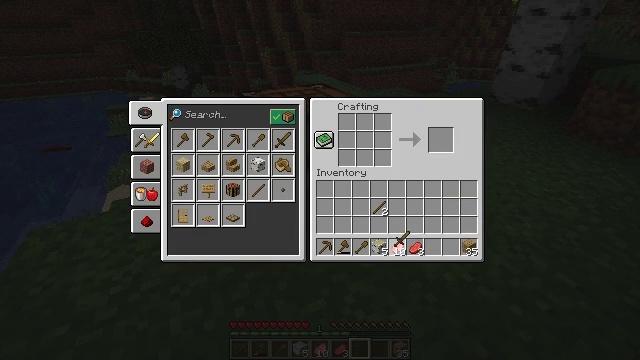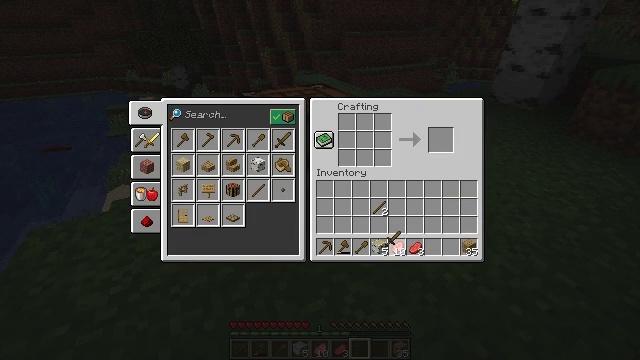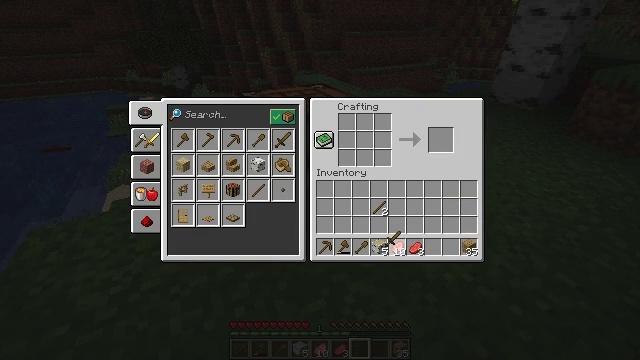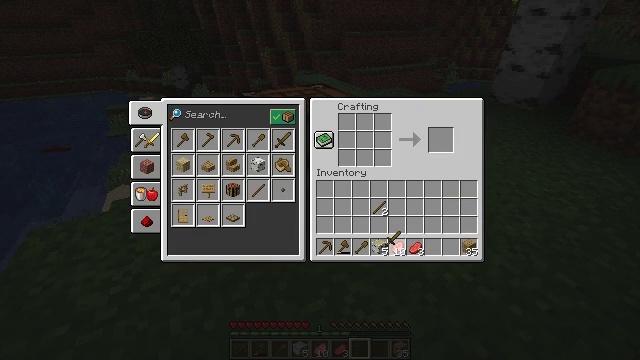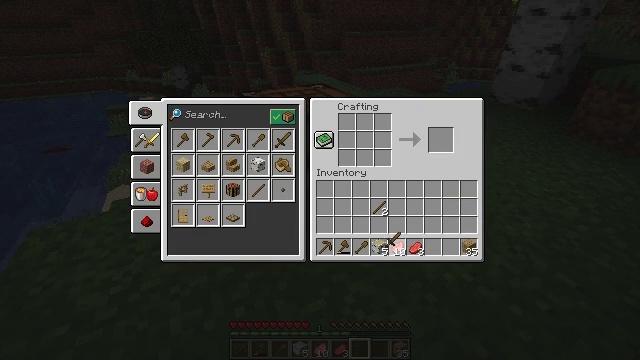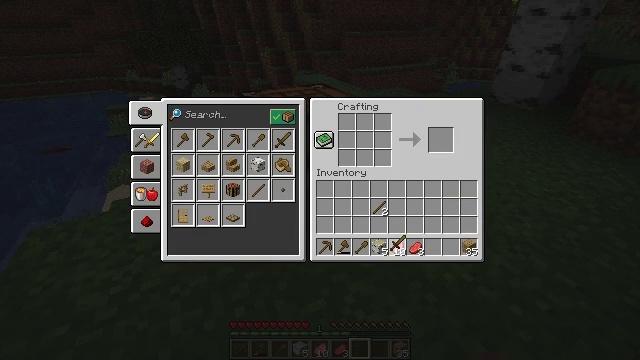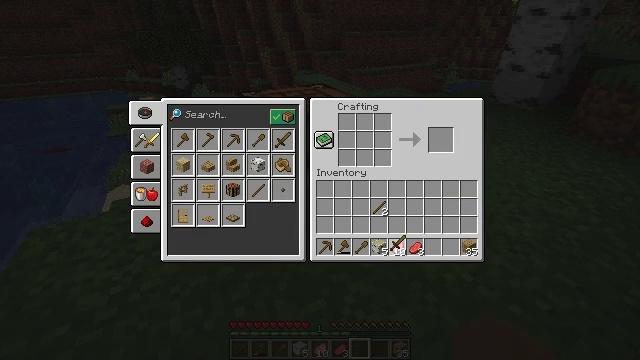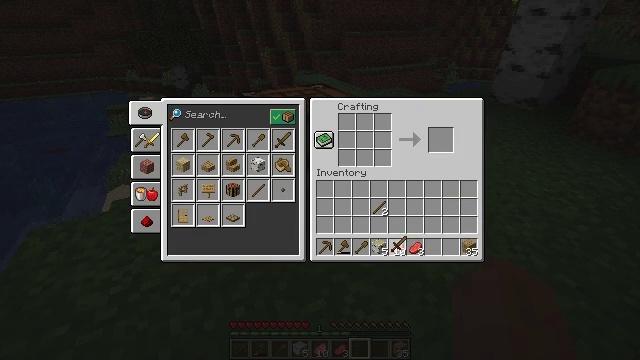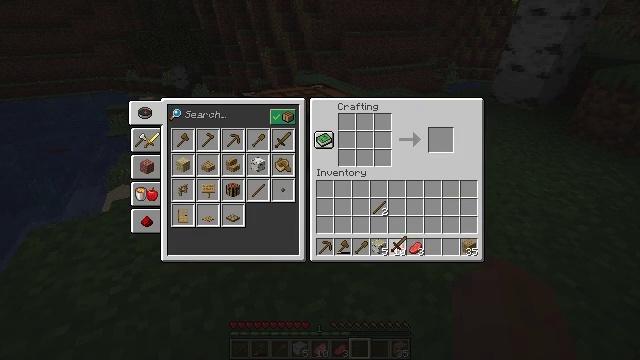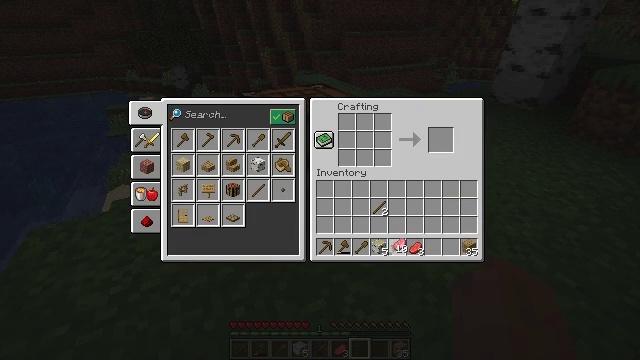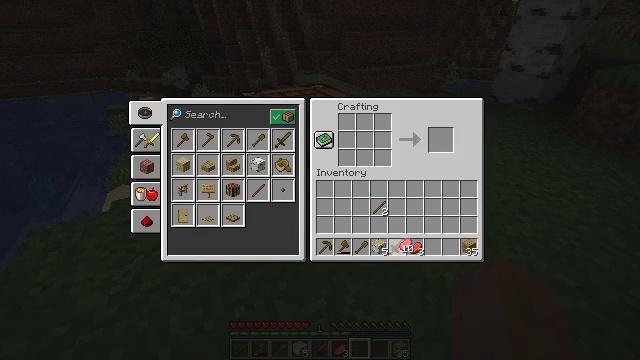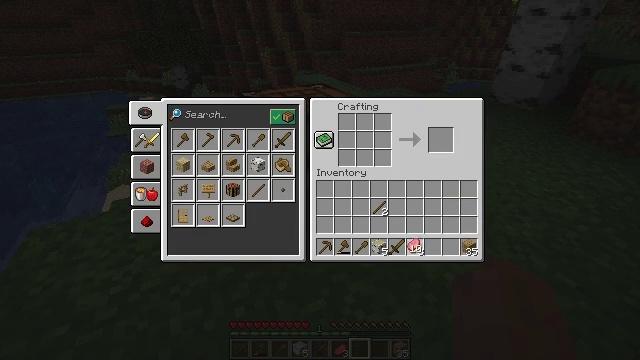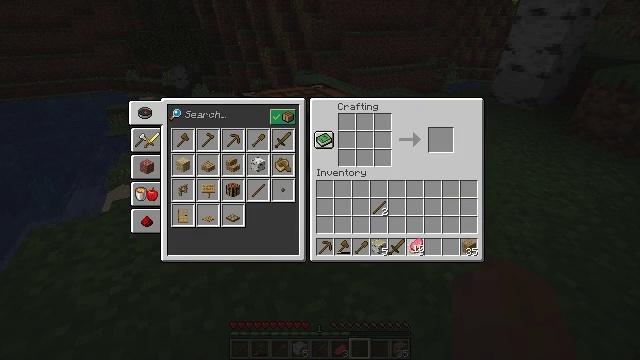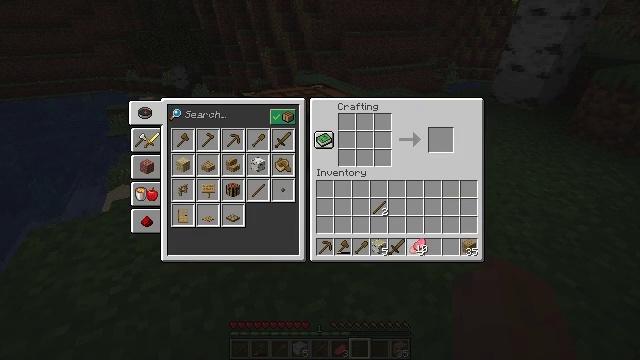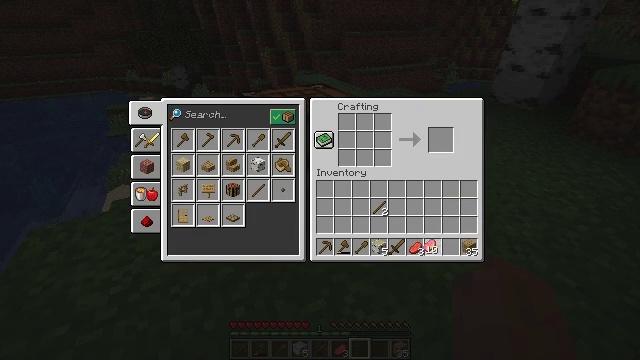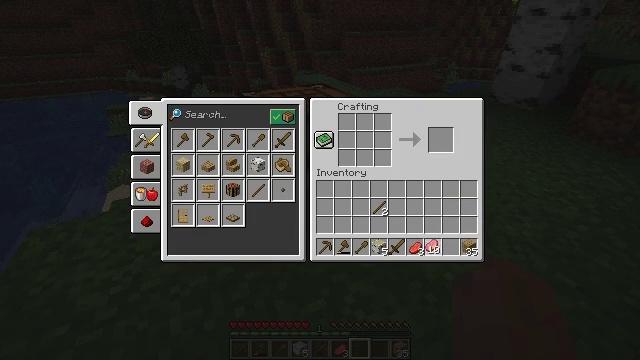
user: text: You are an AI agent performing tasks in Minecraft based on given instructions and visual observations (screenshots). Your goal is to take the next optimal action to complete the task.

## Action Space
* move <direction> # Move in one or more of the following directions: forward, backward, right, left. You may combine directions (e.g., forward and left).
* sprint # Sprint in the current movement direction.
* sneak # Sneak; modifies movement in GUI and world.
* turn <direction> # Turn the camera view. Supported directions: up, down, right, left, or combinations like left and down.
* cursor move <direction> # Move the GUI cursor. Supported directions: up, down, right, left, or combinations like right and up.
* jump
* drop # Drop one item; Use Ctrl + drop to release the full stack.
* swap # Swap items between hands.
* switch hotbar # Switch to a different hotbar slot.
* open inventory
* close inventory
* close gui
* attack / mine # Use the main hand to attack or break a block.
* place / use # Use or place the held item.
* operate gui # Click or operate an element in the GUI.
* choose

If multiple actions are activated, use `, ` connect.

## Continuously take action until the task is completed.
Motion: motion action
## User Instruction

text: Attack the ground to gather sand.
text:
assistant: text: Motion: cursor move left
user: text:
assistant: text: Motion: no_op
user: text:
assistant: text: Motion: no_op
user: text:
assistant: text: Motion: no_op
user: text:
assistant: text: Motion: no_op
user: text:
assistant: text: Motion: operate gui
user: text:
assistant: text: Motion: operate gui
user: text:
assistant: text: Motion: operate gui
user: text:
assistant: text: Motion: no_op
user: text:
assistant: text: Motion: no_op
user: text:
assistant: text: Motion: cursor move right
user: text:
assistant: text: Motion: no_op
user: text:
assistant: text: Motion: no_op
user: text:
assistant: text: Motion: cursor move right
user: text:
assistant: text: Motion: no_op
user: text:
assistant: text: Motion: no_op
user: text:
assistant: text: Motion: no_op
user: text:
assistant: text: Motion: no_op
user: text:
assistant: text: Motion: no_op
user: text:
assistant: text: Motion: no_op
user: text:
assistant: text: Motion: operate gui
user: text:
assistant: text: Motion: operate gui
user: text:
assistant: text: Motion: operate gui
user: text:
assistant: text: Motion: no_op
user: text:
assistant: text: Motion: no_op
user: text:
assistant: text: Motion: no_op
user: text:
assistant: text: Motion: no_op
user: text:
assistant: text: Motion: no_op
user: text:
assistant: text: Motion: no_op
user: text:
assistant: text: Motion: no_op